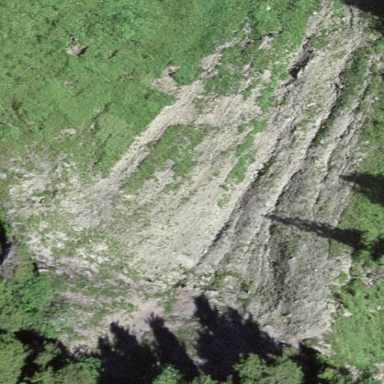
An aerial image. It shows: Natural scree.